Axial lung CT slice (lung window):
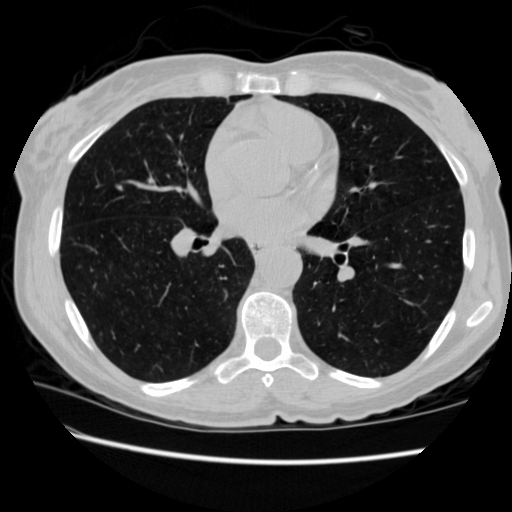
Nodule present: no